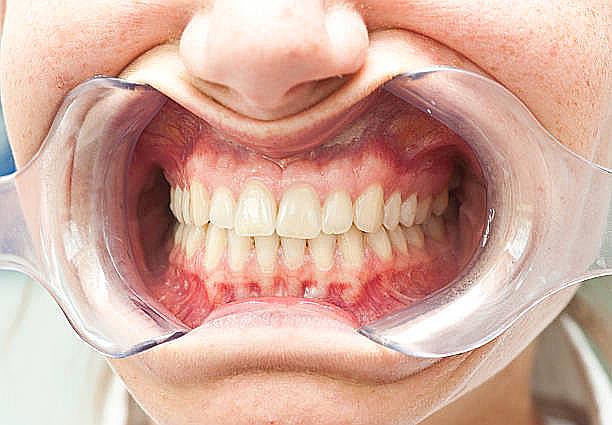
Condition: Gingivitis